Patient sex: M
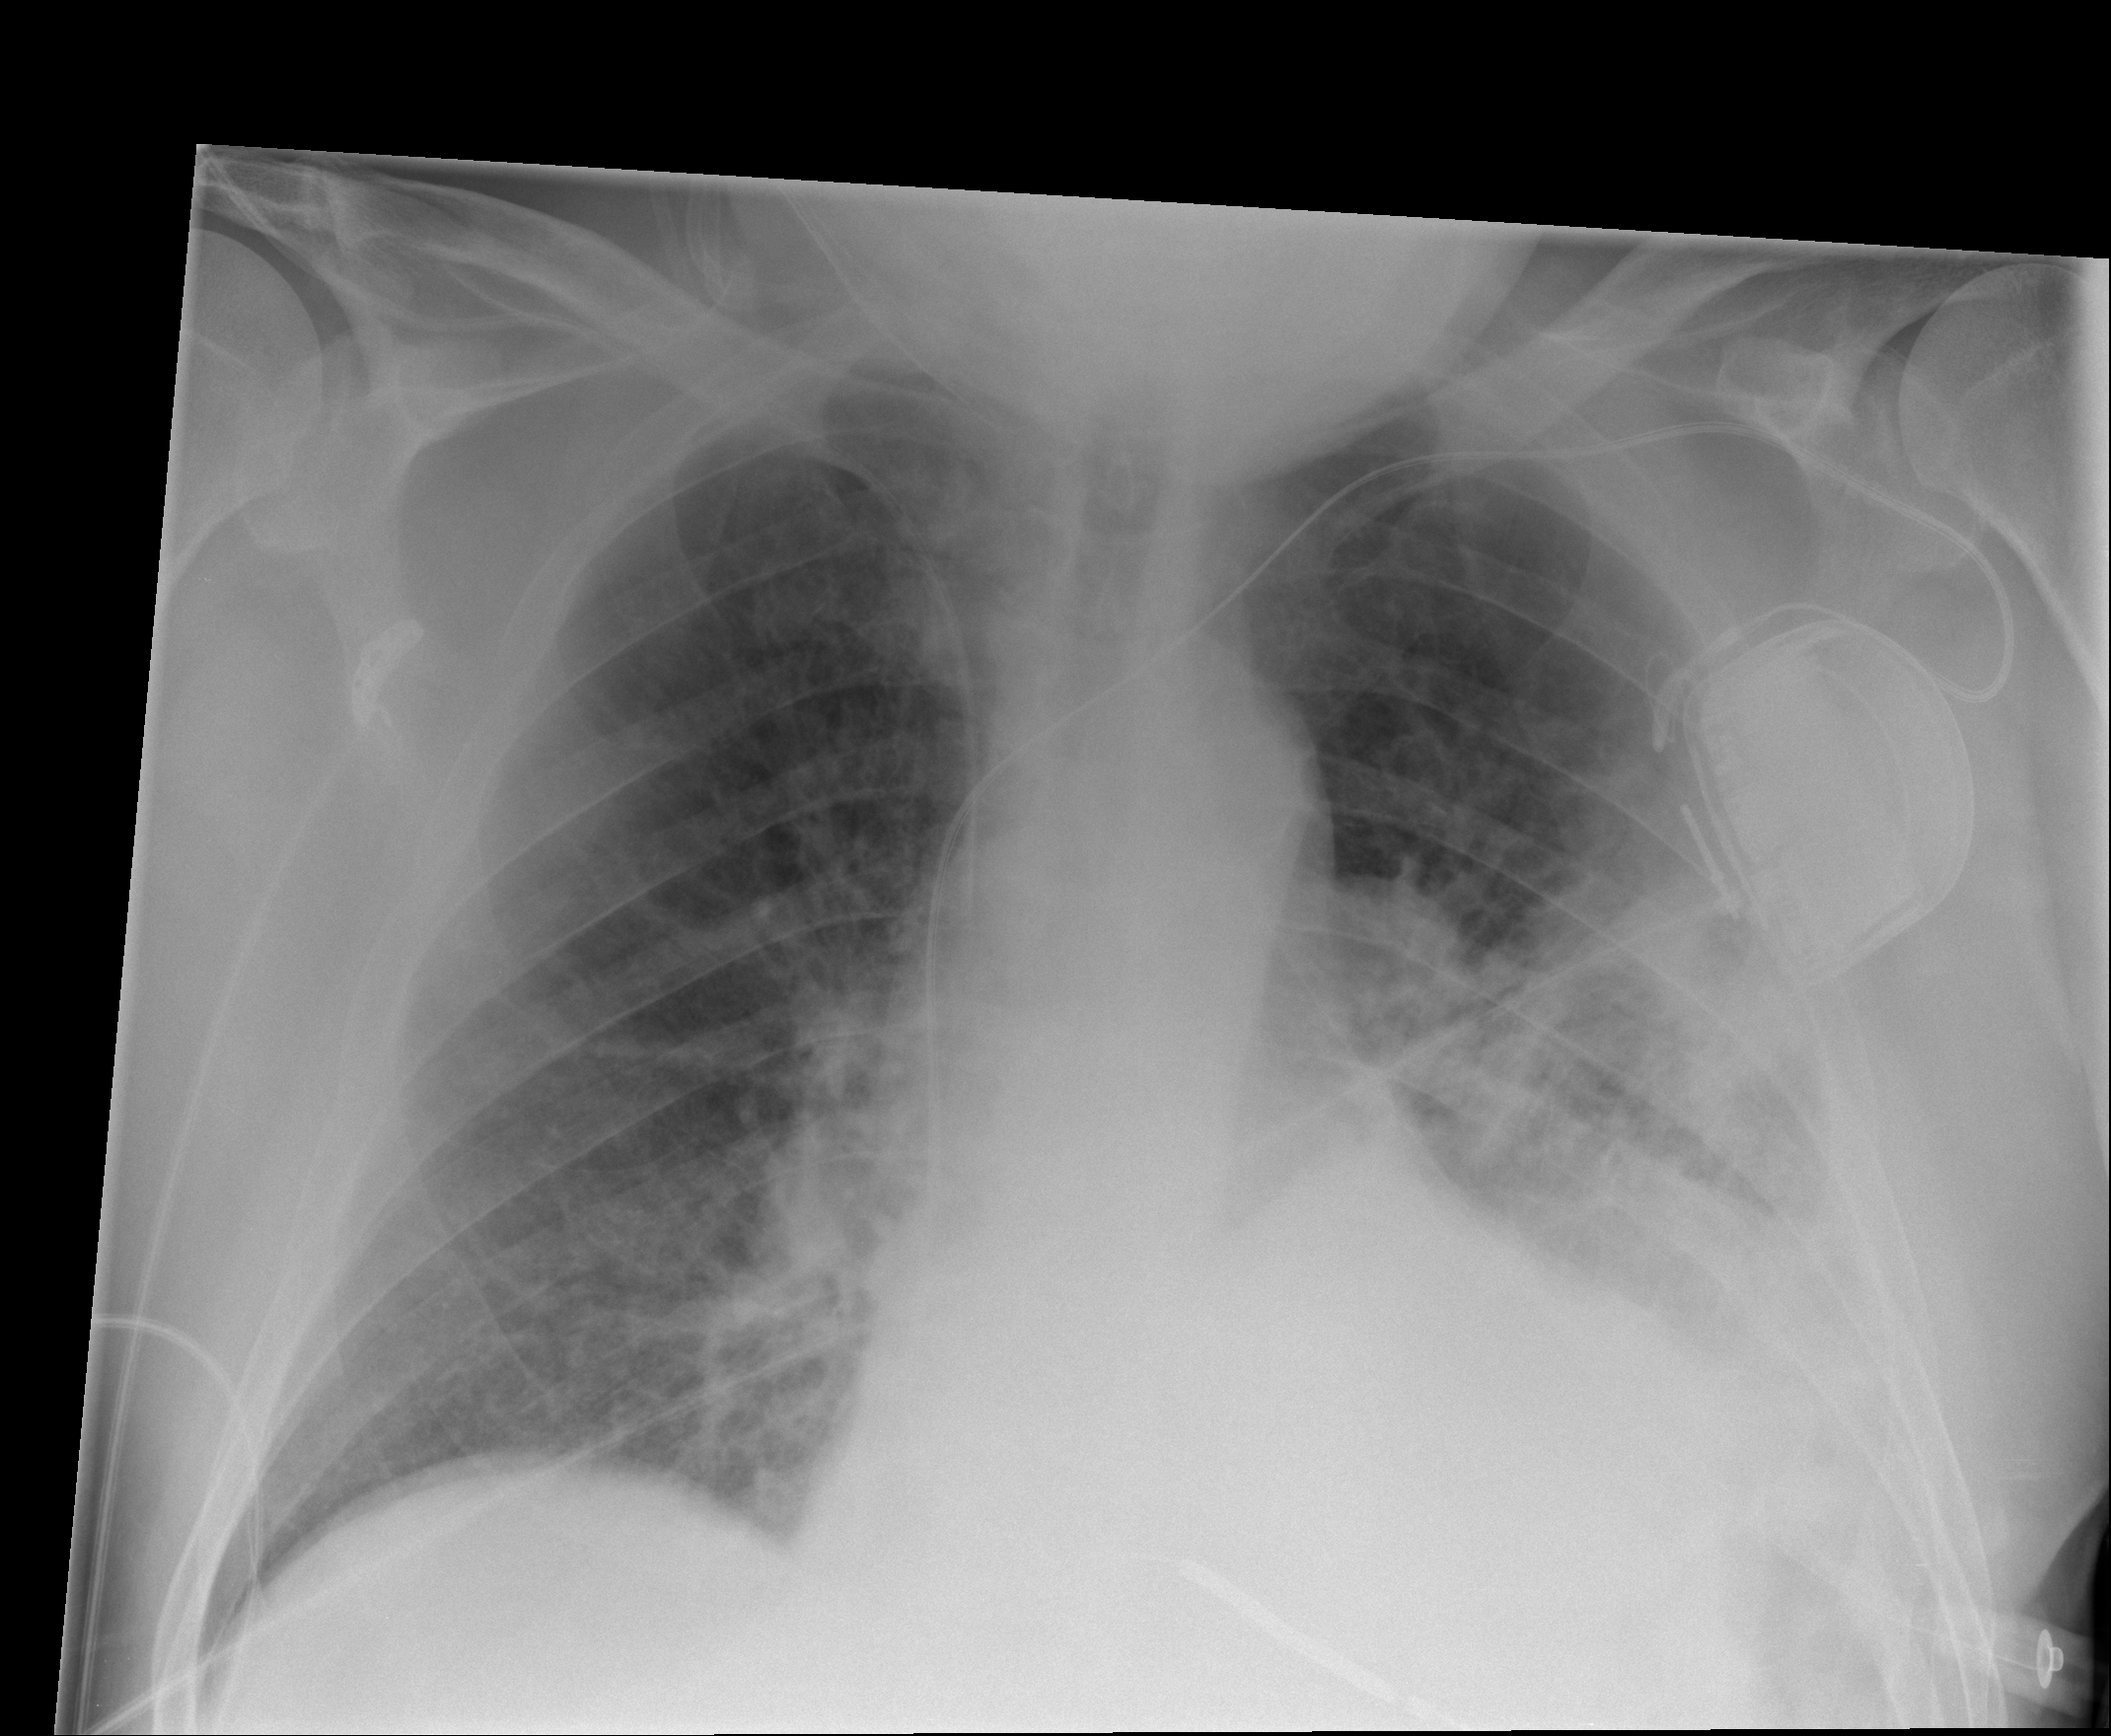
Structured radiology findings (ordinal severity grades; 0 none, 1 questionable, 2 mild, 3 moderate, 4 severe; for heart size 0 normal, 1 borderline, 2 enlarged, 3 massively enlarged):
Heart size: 1
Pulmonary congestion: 0
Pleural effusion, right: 0
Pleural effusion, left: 0
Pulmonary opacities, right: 0
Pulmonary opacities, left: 1
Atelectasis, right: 0
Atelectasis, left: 2